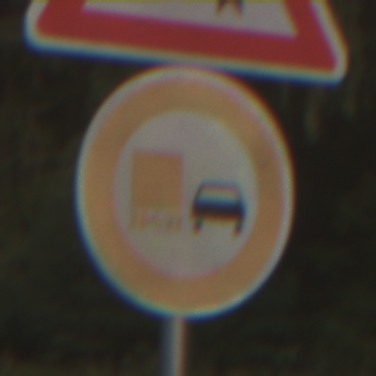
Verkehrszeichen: UeberholverbotKraftfahrzeuge
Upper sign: DoppelkurveZunaechstLinks
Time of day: SunriseSunset
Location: Outdoor (Nature)
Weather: PartlyCloudy
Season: NotSpecified
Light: Natural